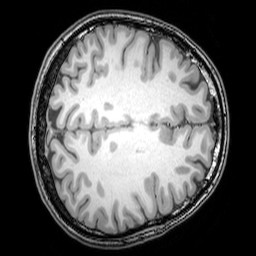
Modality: T1w
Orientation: axial
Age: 25
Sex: female
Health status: healthy
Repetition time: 0.081 s
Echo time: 0.037 s